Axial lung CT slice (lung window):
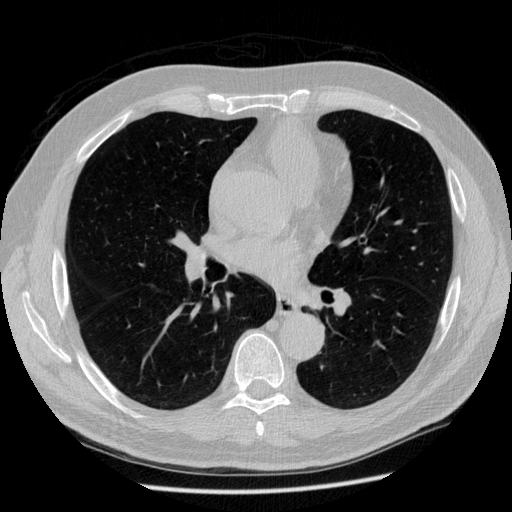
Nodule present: no